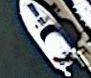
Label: Civil_yacht